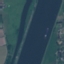
Label: River